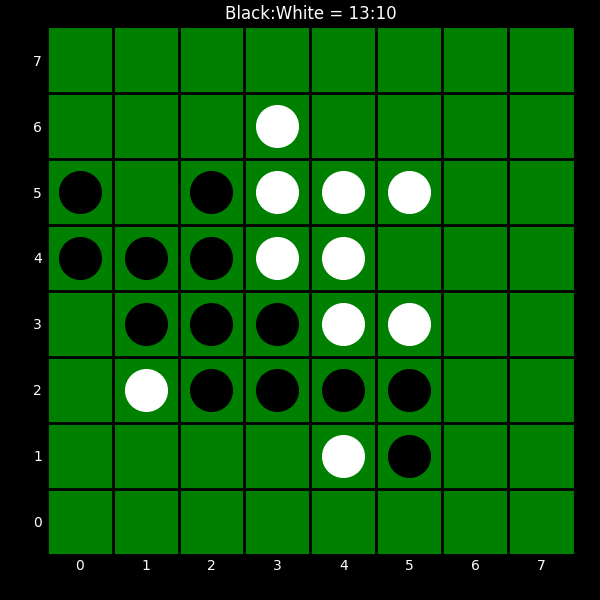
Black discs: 13
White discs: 10